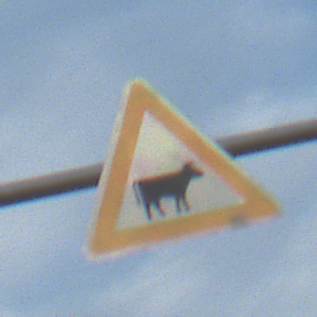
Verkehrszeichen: ViehtriebLinks
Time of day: SunriseSunset
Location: Outdoor (Nature)
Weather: PartlyCloudy
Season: NotSpecified
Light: Natural